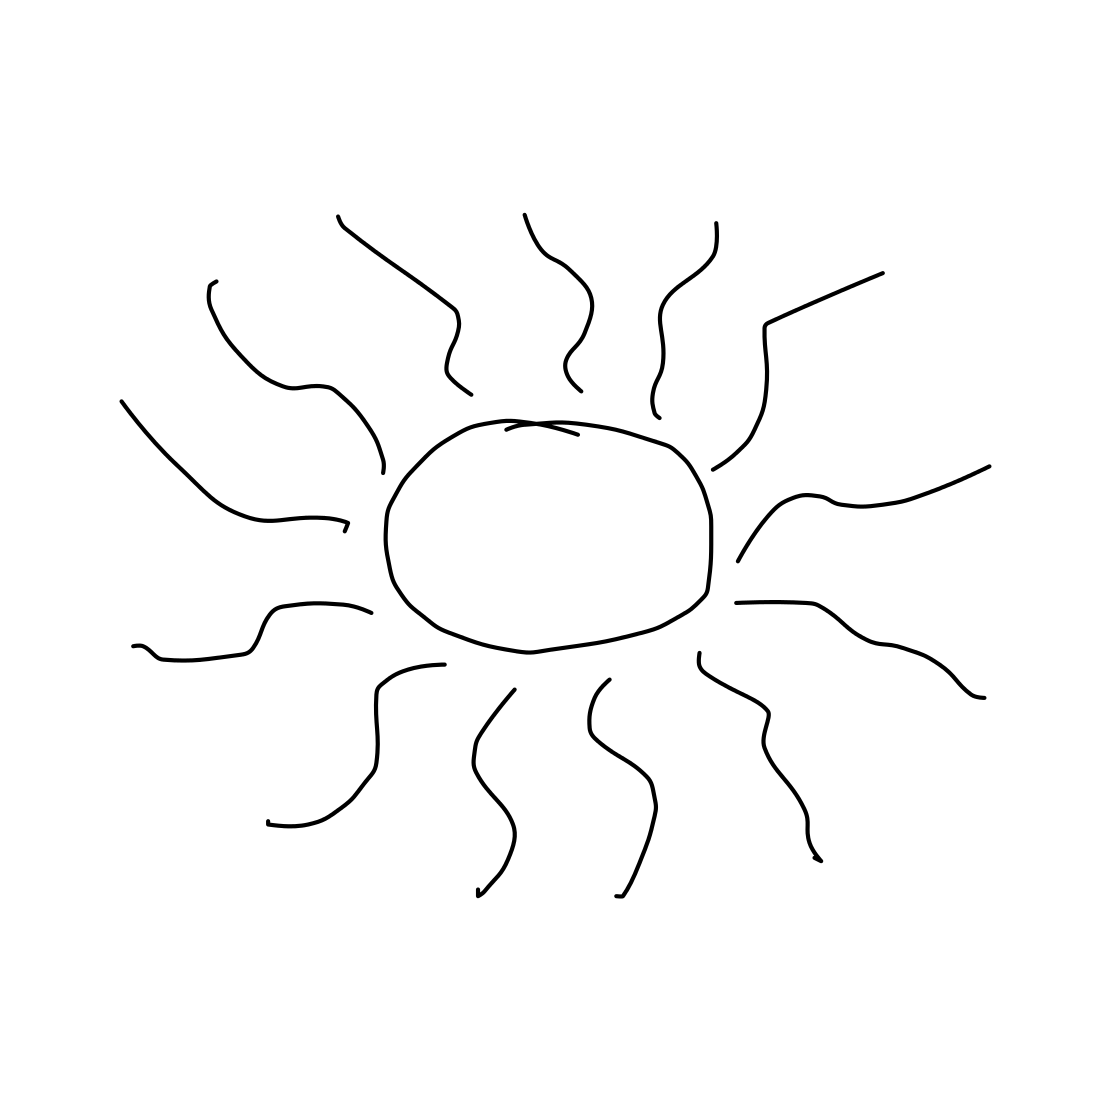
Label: sun